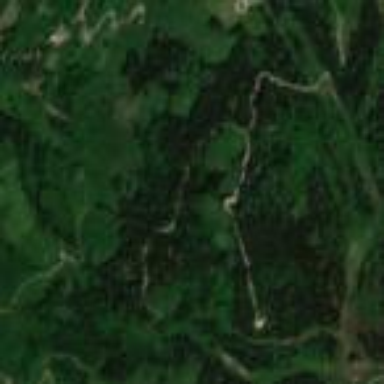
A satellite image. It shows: Forest area predominantly covered with needle-leaved trees.